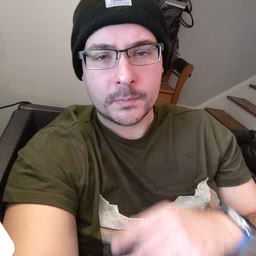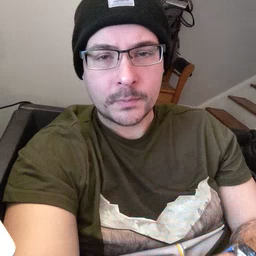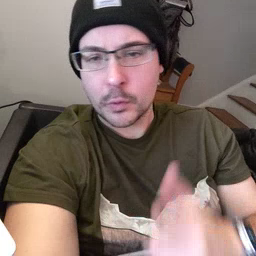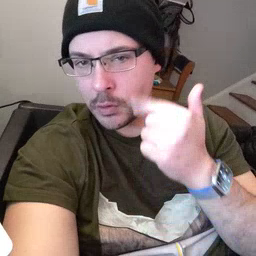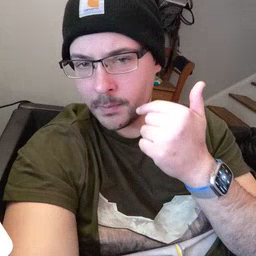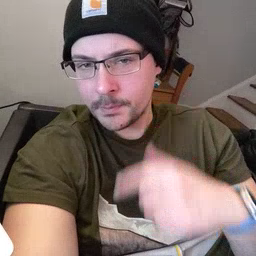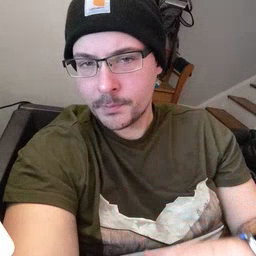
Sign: cry